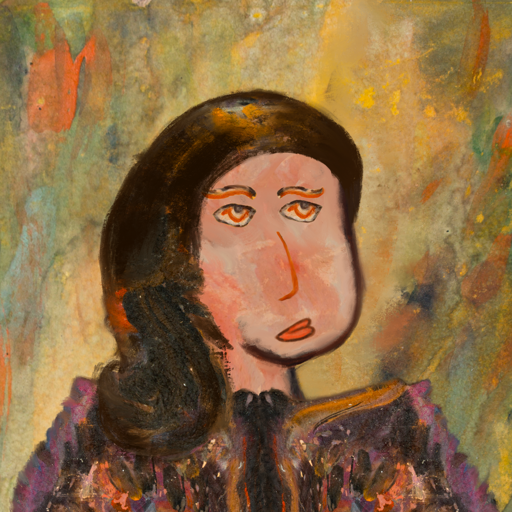
Background: Comrade, Head And Neck Side: Roy_Bahadur, Face Side: Experience, Bust: Gypsy_Queen, Hair Side: Gypsy_Queen, Head Accessory: Blank, Second Necklace: Blank, Necklace: Blank, Baby: Blank